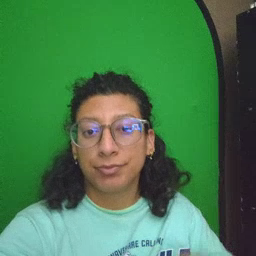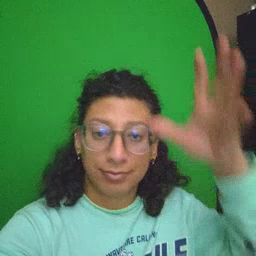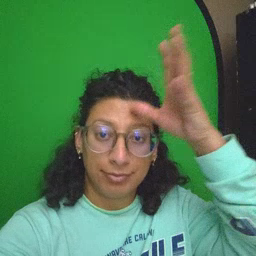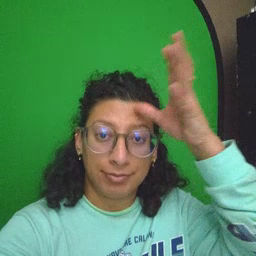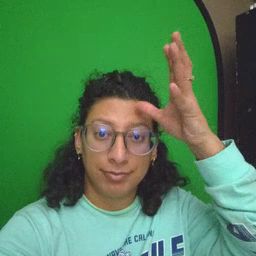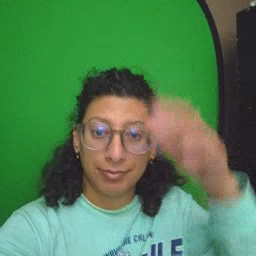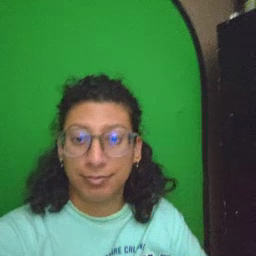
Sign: dad